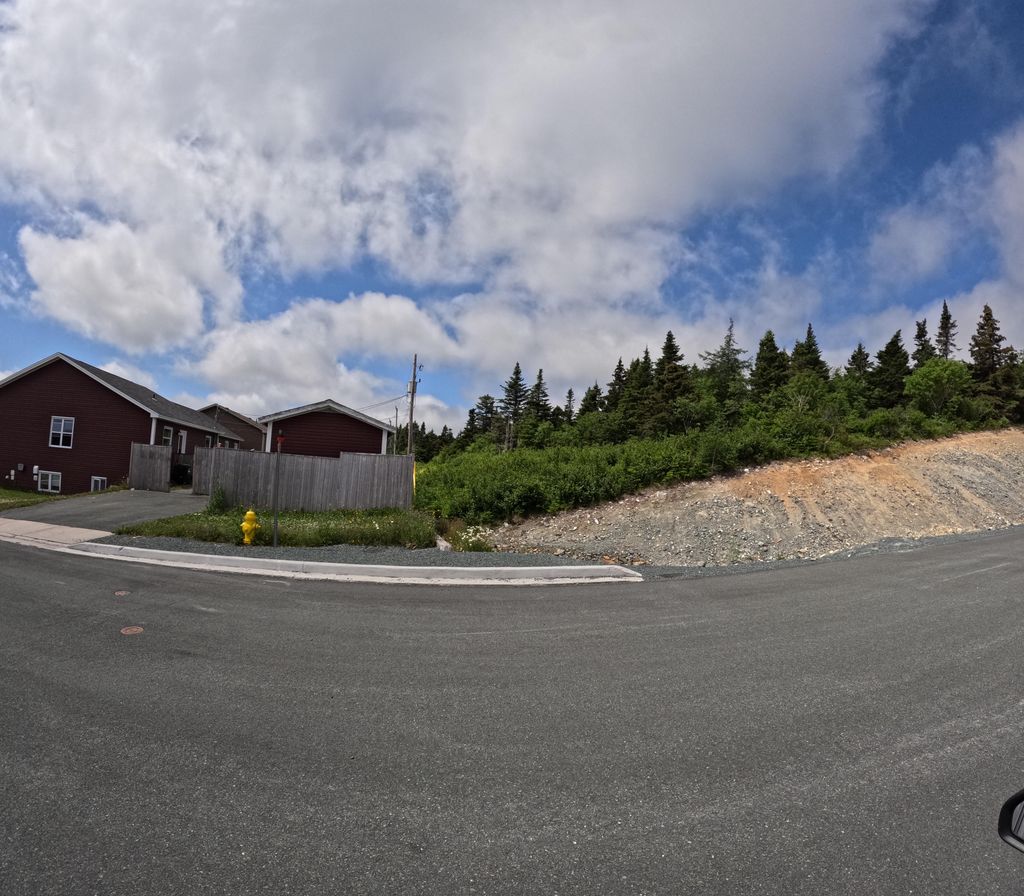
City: st_johns